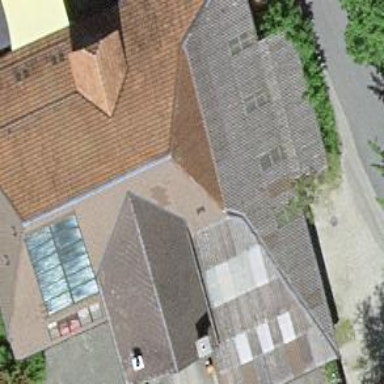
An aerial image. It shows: Farm building.